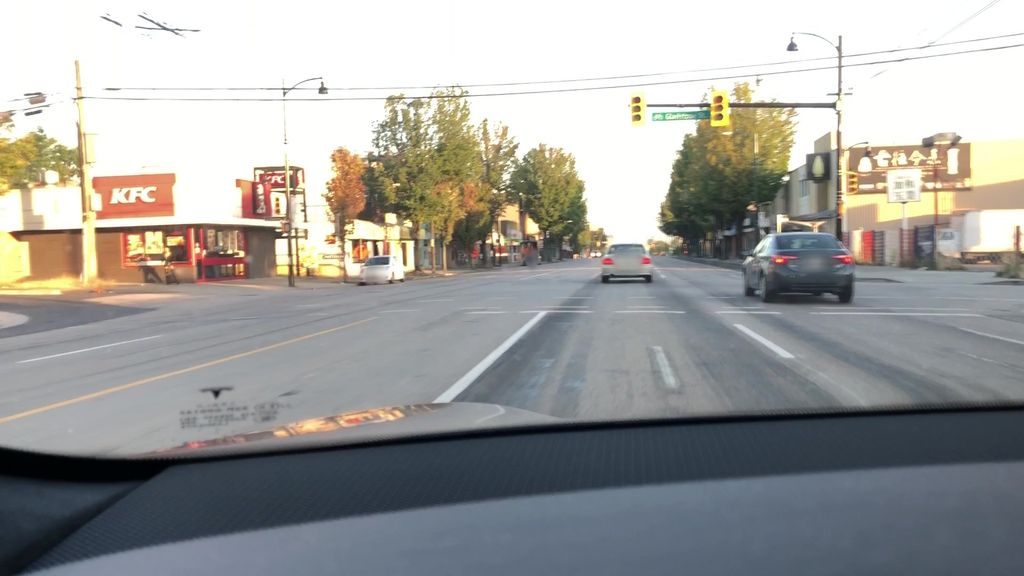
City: vancouver